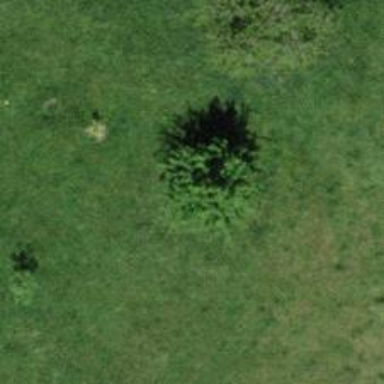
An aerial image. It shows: Broadleaved tree with lush leaves.